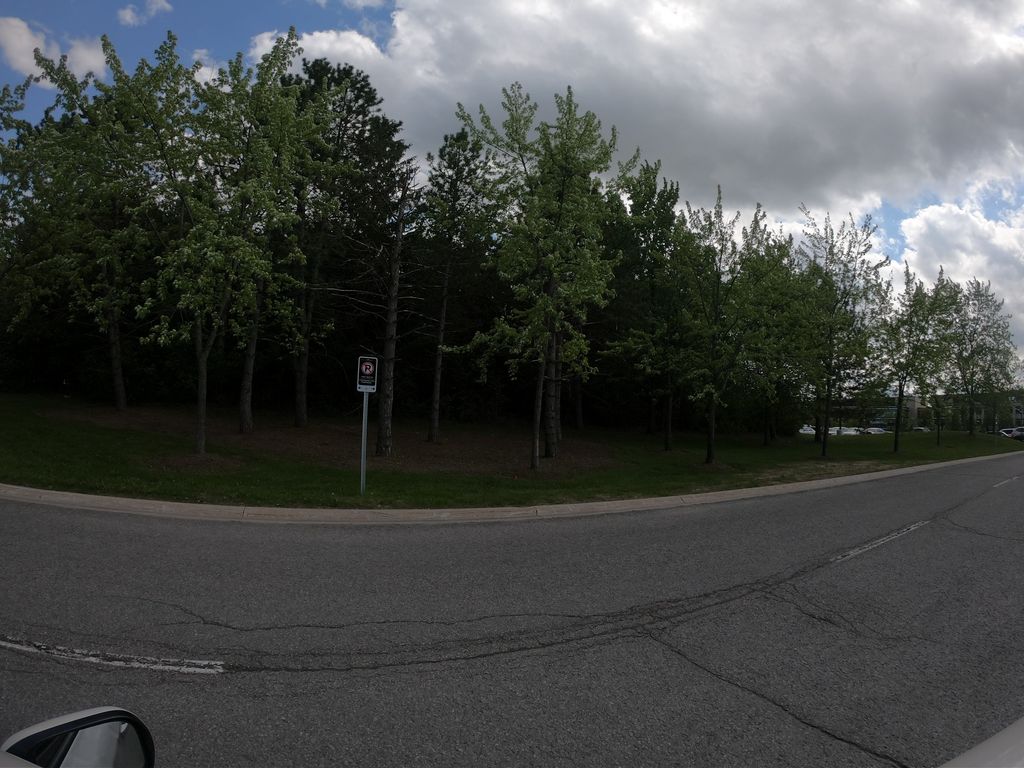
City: ottawa-gatineau